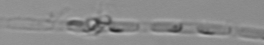
Label: Skeletonema